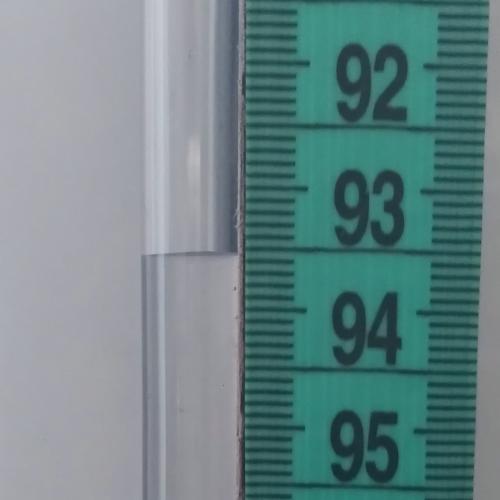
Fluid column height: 93.5 cm